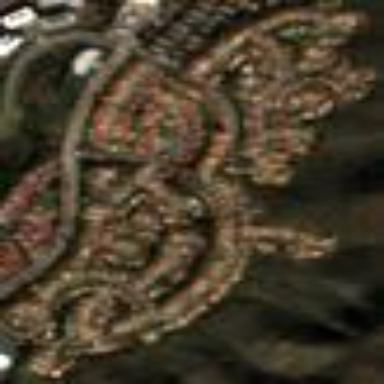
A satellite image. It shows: Single-family residential area.